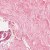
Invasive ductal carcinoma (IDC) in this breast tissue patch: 0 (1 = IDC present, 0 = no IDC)